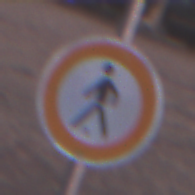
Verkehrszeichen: VerbotFussgaenger
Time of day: SunriseSunset
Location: Outdoor (Nature)
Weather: Clear
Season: NotSpecified
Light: Natural